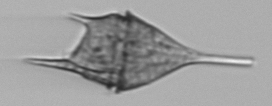
Label: Tripos_lineatus